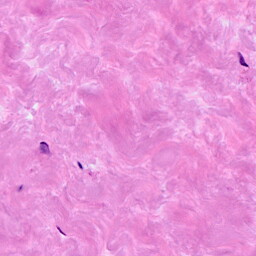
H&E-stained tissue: Breast